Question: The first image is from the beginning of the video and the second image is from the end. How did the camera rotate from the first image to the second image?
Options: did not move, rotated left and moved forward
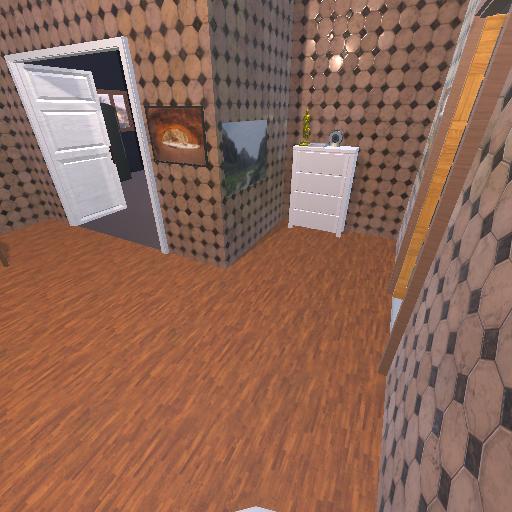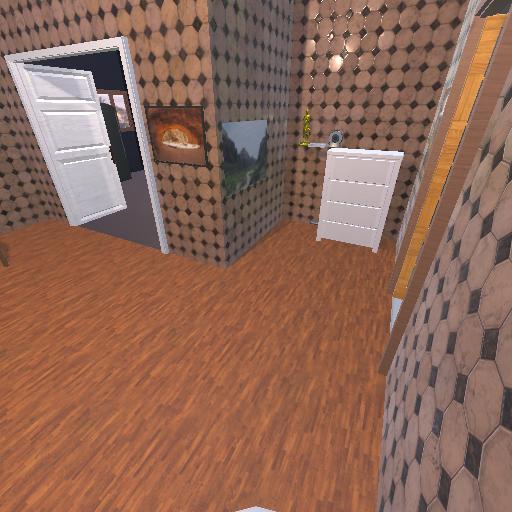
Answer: did not move